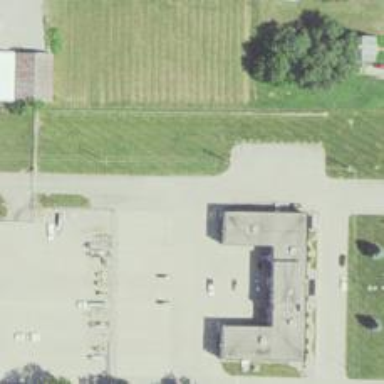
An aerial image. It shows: Driveway leading to service road.